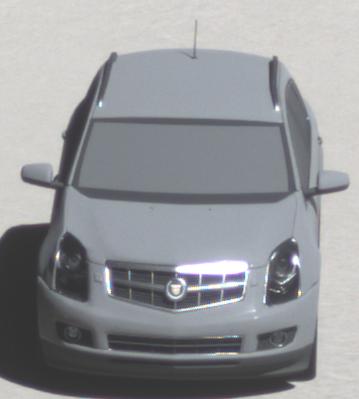
Make: Cadillac
Model: SRX 3.0 V6
Detailed model: SRX (II)
Model produced from: 2010/12
Model produced until: 2012/01
Doors: 5
Color: gray
Road condition: dry road
Daytime: midday
Contrast: high contrast